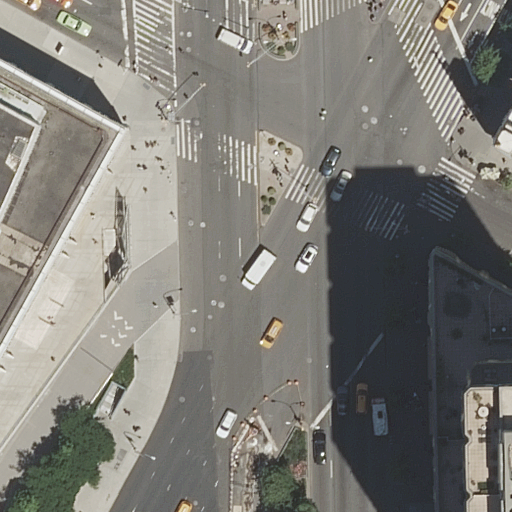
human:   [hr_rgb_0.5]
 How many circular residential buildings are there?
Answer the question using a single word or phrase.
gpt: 0

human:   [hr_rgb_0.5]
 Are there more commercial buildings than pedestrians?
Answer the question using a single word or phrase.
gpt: no

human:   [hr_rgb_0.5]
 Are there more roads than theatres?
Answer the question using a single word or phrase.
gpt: yes

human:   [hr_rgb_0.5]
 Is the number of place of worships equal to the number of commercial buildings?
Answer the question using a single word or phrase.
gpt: no

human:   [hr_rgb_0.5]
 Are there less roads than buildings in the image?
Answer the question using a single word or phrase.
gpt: no

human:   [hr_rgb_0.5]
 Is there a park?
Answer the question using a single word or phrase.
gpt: yes

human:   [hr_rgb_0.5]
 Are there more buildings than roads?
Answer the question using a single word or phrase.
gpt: no

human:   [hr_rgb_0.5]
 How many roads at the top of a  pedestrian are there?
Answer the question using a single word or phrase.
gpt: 22

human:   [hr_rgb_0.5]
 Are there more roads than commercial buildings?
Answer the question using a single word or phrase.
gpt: yes

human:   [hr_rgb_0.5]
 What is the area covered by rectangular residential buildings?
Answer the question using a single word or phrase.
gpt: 658m2

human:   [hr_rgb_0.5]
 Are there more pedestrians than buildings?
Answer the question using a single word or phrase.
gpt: no

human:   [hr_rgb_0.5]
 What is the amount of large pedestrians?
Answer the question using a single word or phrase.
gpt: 0

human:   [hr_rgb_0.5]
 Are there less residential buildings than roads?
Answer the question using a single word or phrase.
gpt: yes

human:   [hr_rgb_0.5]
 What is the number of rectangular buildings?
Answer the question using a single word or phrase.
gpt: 1

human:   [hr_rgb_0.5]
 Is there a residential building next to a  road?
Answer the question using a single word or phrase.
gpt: yes

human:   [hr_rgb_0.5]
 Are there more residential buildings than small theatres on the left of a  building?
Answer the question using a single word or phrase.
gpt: yes

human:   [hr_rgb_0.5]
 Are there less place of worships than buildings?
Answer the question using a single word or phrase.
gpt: yes

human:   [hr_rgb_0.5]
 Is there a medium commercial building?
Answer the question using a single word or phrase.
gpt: no

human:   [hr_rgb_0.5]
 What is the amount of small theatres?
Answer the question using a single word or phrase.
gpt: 0

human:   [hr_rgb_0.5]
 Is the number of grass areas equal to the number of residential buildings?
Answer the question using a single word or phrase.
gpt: no

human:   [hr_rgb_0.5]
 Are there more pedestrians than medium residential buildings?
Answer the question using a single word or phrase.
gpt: yes

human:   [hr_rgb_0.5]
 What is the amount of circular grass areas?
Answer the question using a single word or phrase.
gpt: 0

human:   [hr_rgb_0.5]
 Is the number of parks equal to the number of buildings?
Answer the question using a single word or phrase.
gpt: no

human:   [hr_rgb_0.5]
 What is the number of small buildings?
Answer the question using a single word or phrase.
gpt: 0

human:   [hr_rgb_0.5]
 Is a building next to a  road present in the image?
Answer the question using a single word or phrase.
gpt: yes

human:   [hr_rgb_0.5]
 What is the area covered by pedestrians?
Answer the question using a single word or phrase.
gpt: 517m2

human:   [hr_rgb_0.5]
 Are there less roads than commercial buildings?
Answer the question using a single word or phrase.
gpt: no

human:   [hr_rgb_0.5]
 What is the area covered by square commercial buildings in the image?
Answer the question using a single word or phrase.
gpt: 0m2

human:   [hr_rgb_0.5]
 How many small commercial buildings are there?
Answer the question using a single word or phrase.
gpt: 0

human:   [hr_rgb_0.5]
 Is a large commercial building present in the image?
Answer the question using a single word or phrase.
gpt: no

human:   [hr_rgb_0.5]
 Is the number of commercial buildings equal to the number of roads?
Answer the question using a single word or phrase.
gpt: no

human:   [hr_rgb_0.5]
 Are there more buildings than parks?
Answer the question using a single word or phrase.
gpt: yes

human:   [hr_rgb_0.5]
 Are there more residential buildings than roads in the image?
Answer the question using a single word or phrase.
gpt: no

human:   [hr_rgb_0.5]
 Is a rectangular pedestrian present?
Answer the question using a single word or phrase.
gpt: yes

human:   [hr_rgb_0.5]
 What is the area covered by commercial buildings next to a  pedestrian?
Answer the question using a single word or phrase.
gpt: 0m2

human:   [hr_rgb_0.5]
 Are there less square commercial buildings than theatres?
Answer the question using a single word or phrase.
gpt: yes